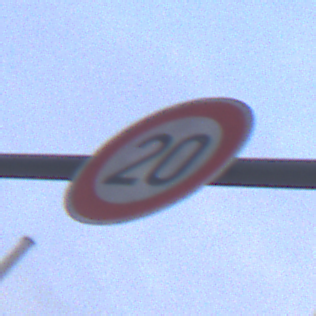
Verkehrszeichen: Geschwindigkeit20
Umgebung: Outdoor, Urban
Tageszeit: SunriseSunset
Wetter: PartlyCloudy
Licht: Natural
Jahreszeit: NotSpecified
Kontrast: LowContrast